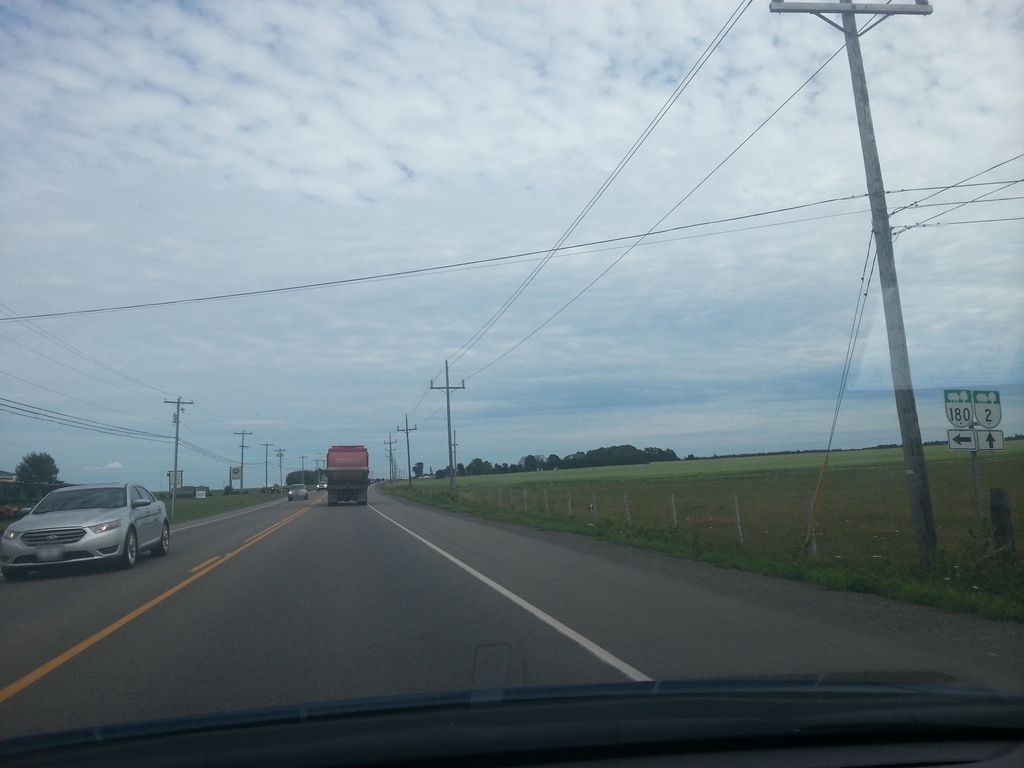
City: charlottetown